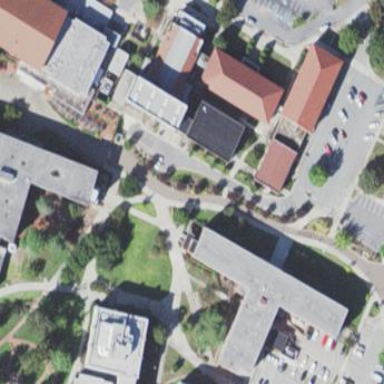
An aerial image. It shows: University building.